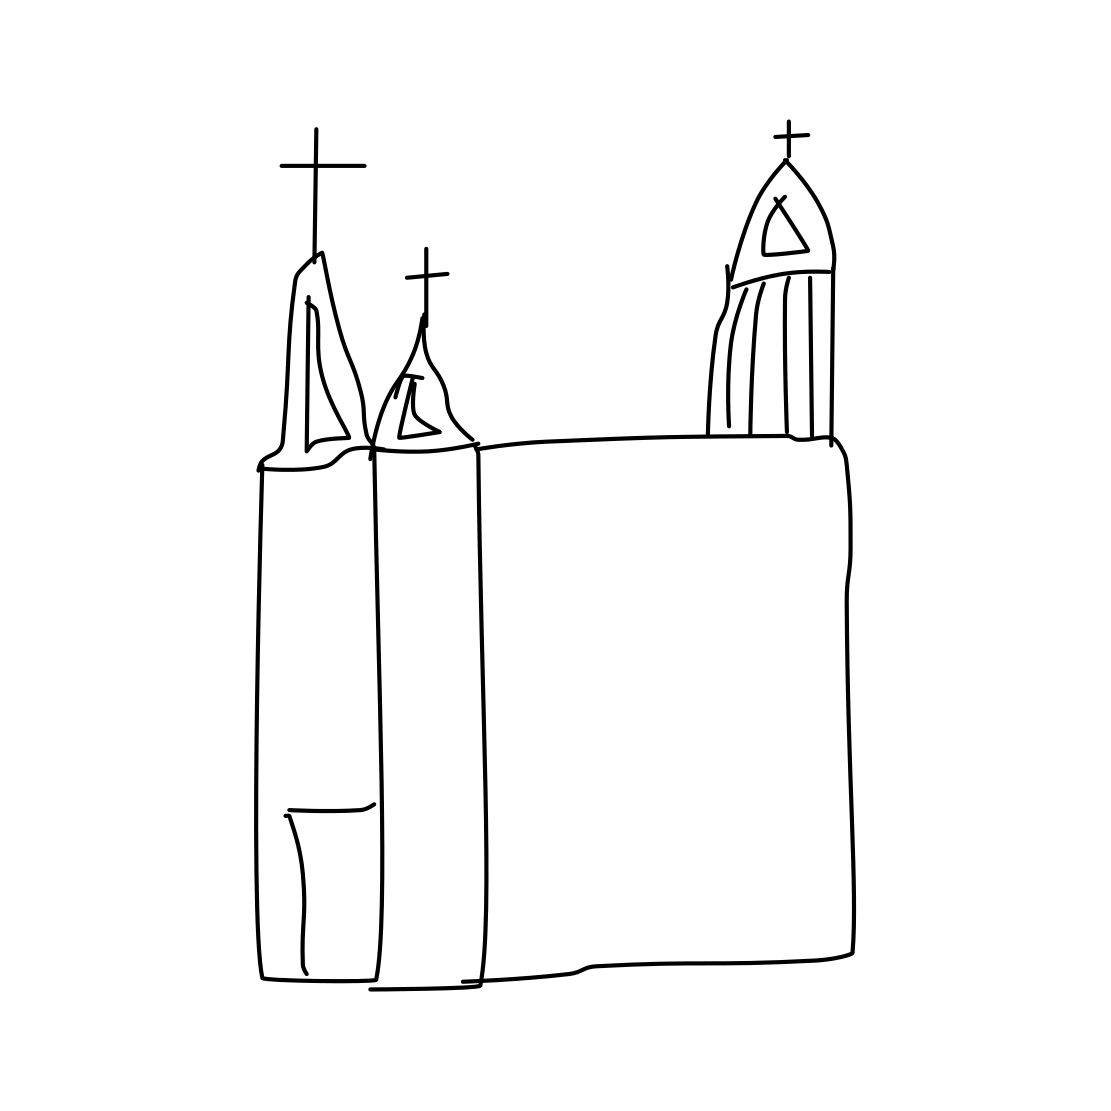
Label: church